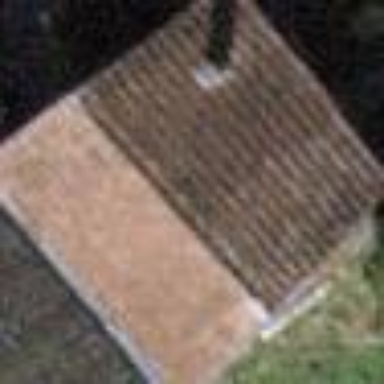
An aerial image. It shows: Building with gabled roof oriented along its length.